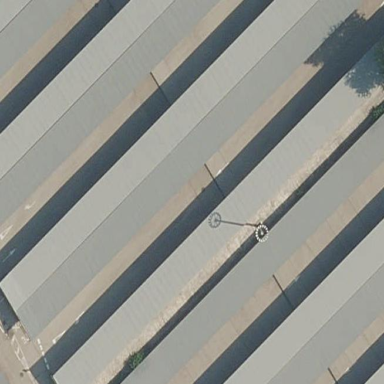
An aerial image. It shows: Carport structure.